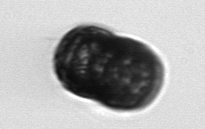
Label: Paralia_sulcata